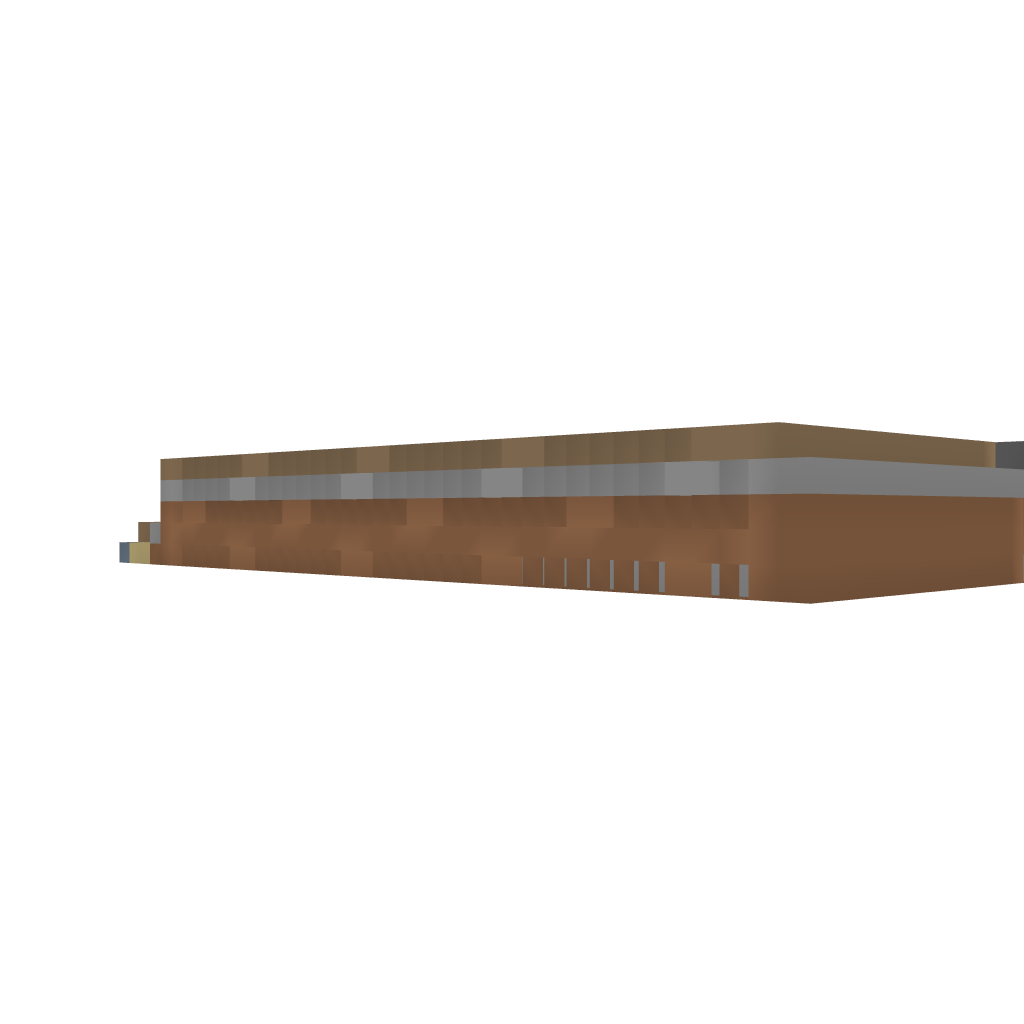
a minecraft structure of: simply archery range